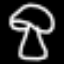
Label: mushroom